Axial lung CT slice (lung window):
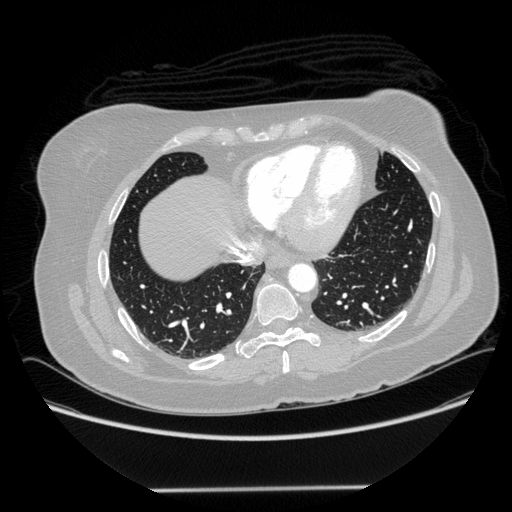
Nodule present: no